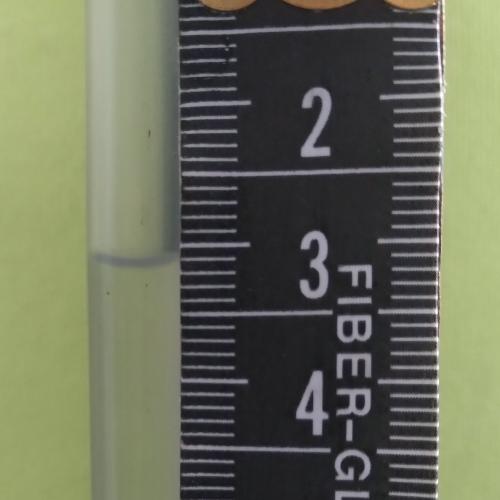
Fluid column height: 3.1 cm